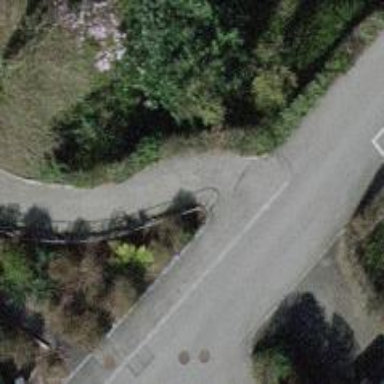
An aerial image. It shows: Bollard barrier.